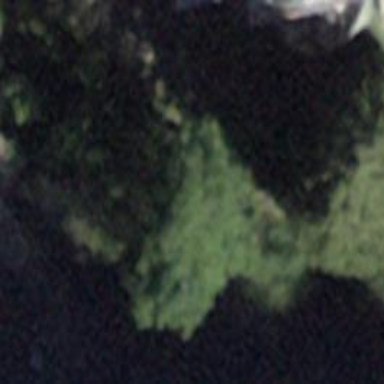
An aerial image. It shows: Urban tree with needle-leaved evergreen.